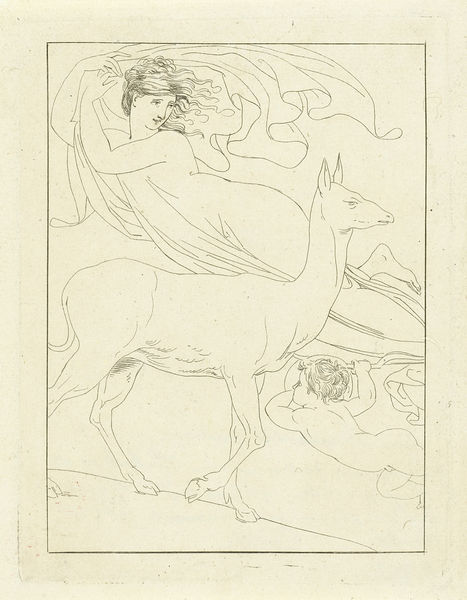
Titel: Venus en Amor zwevend in de lucht bij hert
Künstler: Jean Augustin Daiwaille
Standort: Amsterdam
Institution: Rijksmuseum
Schlagwörter: homme, femme, nature, peinture, faon, ange, tableau, animal, marche, religion, natur, biche, vol, croyance, faeon